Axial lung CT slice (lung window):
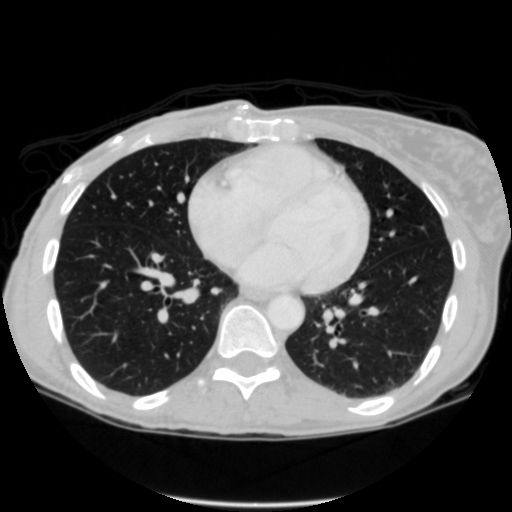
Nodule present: no